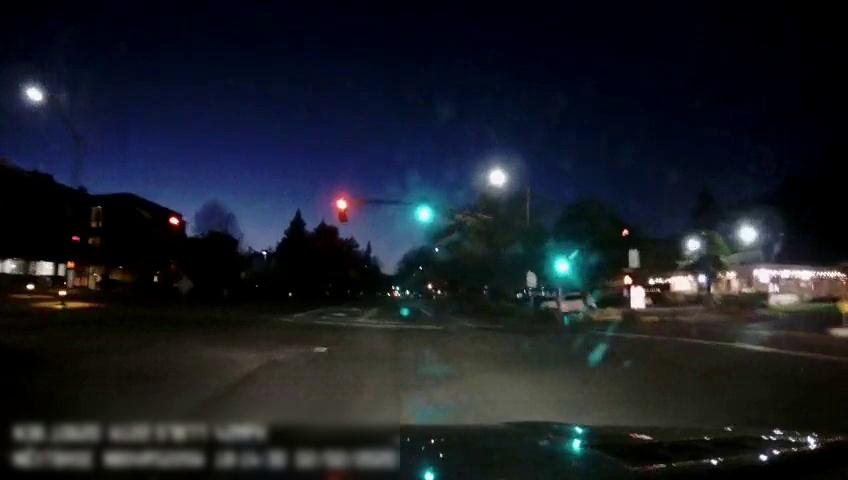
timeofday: Night
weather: Other
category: Drivable Space
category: Vehicles | SUV
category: Lanes | Opposite Lane
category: Lanes | Current Lane
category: Lanes | Current Lane
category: Traffic | Lights
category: Traffic | Lights
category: Traffic | Lights
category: Traffic | Lights
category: Traffic | Lights